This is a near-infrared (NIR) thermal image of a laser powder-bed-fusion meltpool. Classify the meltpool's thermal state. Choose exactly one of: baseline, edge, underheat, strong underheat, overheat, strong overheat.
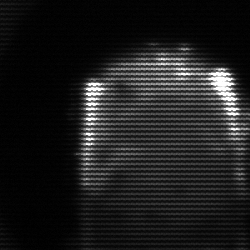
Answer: baseline